Interaction volume radius: 5 \u00c5
Interaction volume height: 10 \u00c5
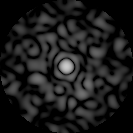
Disorder parameter: 0.8544